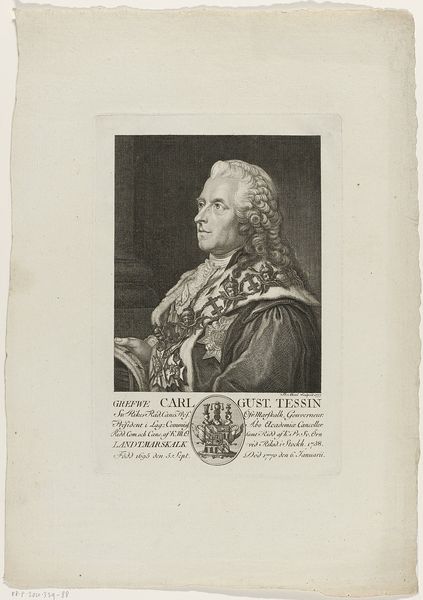
Titel: Portret graaf Carl Gustaaf Tessin
Künstler: Fredrik Akrel
Standort: Amsterdam
Institution: Rijksmuseum
Schlagwörter: homme, cheveux, chevaux, beau, text, belle, carl, cheveau